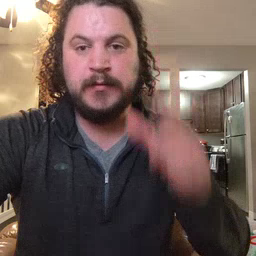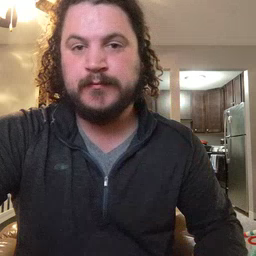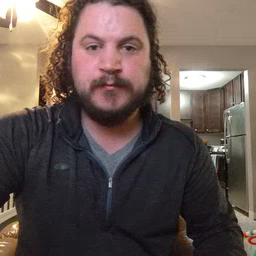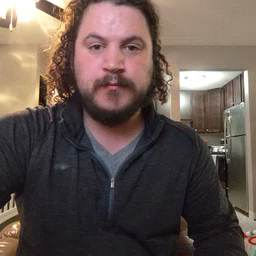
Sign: wake